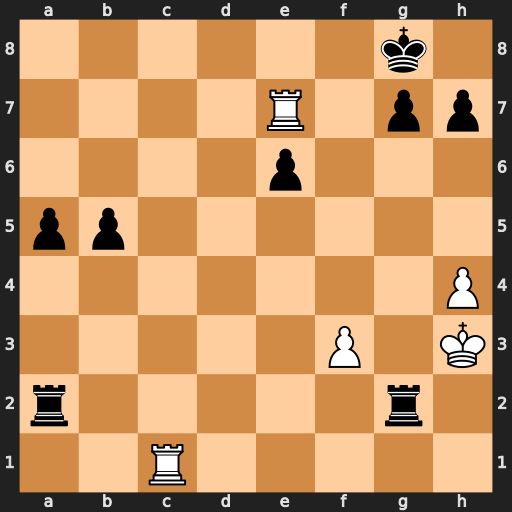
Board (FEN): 6k1/4R1pp/4p3/pp6/7P/5P1K/r5r1/2R5
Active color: w
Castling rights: -
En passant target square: -
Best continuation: Rc8#